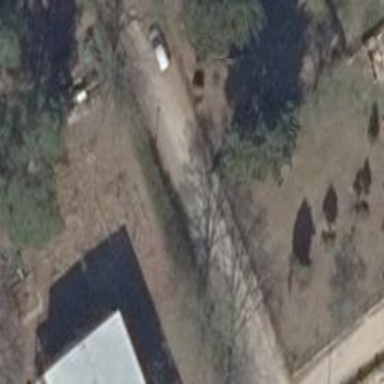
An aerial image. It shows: Gravel road in residential area.